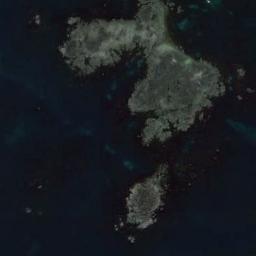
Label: island